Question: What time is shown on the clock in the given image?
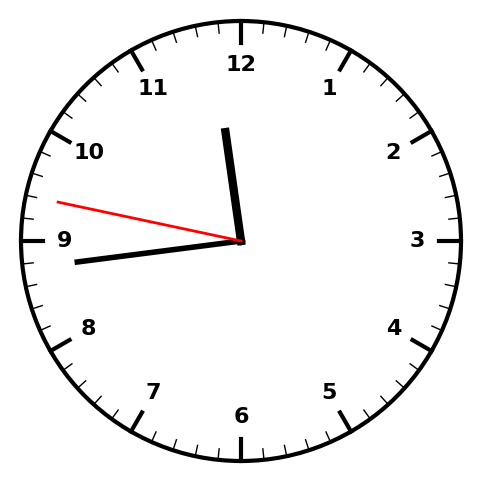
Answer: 11:43:47